Question: I have a list of zip codes and I'd like to associate a color code to a particular zip code. I have the list of colors that belong to the zip codes and want a formula that will populate the color code to the zip codes as I'm constantly looking at new data and having to fill in the data.
This is what I have so far
'''
=IF(B3=I3:I20, "Blue", IF(B2=I21:I34, "Orange", IF(B3=I35:I56, "Purple", IF(B3=I57:I74, "Yellow"))))
'''
but it only worked for one cell and the rest are showing errors. B3 is the cell where the zip code in question is and column I is the column where I have all zip codes sorted by color.

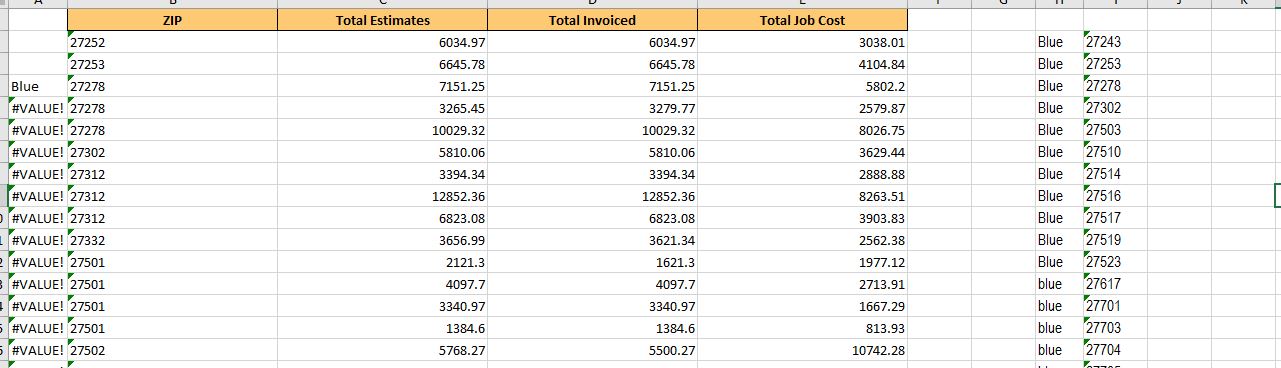
Answer: Change your comparison from
'''
B3=I3:I20
'''
to
'''
ISNUMBER(MATCH(B3,$I$3:$I$20,0))
'''
Do the above for all you logical comparison. You will wind up with:
'''
=IF(ISNUMBER(MATCH(B3,$I$3:$I$20,0)), "Blue",
IF(ISNUMBER(MATCH(B3,$I$21:$I$34,0)), "Orange",
IF(ISNUMBER(MATCH(B3,$I$35:$I$56,0)), "Purple",
IF(ISNUMBER(MATCH(B3,$I$57:$I$74,0)), "Yellow","Not Found"))))
'''
I added what to do if your last IF check came up false.